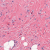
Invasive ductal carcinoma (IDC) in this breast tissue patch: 0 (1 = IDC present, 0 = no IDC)